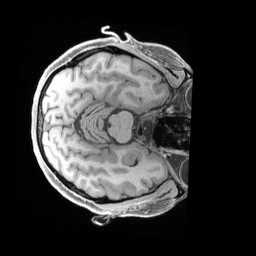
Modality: T1w
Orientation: axial
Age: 38
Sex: female
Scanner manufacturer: siemens
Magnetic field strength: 3 T
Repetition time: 2.4 s
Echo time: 0.00241 s